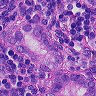
Metastatic tissue present: yes